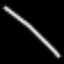
Label: line